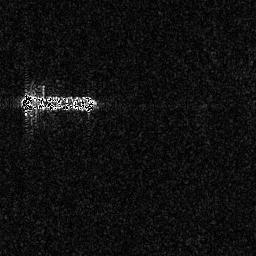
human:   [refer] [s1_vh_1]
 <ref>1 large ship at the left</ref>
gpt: <box>[[7, 35, 37, 44, 0]]</box>